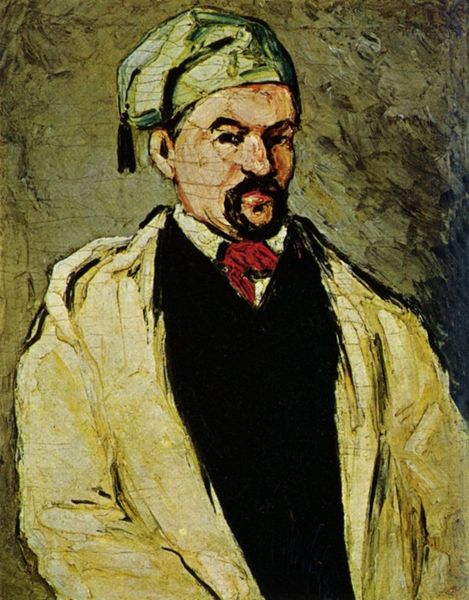
Titel: Porträt des Onkels Dominique
Künstler: Paul Cézanne
Standort: New York (New York)
Institution: The Metropolitan Museum of Art
Schlagwörter: baum, gemälde, mann, schatten, weiß, cezanne, gelb, grün, impressionismus, ocker, frankreich, grau, hell, hintergrund, hut, licht, nase, ohr, orange, schwarz, blick, rot, schal, tuch, beige, expressionismus, schleife, anzug, bart, hemd, jacke, kappe, mütze, augen, böse, falten, inkarnat, kragen, vollbart, bildnis, herr, portrait, porträt, öl, natur, pastos, gewand, mantel, brustbild, ohren, rosa, schulter, düster, lehrer, farbe, oliv, van gogh, duktus, wolle, krawatte, streng, brauen, halstuch, homme, maler, hausmantel, quaste, faltenwurf, kinnbart, selbstporträt, weste, paul, selbstbildnis, kittel, kravatte, umrißlinien, halbprofil, firnis, paul cezanne, troddel, binder, zipfel, zipfelmütze, gelehrter, bommel, pullover, kapuze, spachtel, michel, fez, krakelee, ocke, schlafmütze, pullunder, zottel, craquelé, brustbildnis, nachtmütze, malerkittel, bommelmütze, sarde, ungar, deutsche mütze, dukut, hollaendisch, michelmütze, schraz, zipfelmütz, zotte, grüne mütze, gelber mantel mann, schwarzer anzug, 1880, 1860, 1870